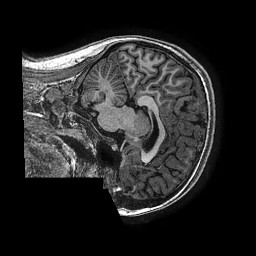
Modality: T1w
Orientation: sagittal
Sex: female
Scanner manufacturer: ge
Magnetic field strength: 3 T
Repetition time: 0.007644 s
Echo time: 0.003468 s